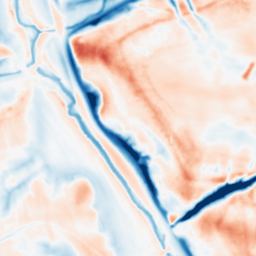
Category: multiscale
Decomposition family: dog
Decomposition parameters: sigma_low: 1
sigma_high: 10
Upsampling method: sinc_blackman
Upsampling parameters: scale: 4
kernel_size: 16
Upsampling scale: 4